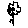
Label: flower